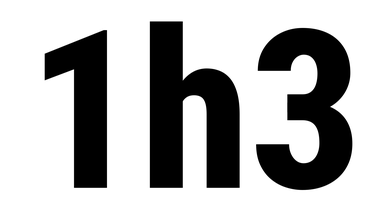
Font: Roboto_Condensed_ExtraBold